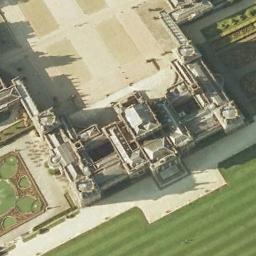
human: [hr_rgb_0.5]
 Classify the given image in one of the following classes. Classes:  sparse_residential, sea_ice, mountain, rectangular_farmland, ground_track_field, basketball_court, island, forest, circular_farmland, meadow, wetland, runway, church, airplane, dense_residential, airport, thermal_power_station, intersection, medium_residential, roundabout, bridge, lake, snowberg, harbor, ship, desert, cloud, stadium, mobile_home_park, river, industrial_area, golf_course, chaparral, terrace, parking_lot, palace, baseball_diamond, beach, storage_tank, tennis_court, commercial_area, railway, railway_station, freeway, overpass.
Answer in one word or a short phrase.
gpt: palace